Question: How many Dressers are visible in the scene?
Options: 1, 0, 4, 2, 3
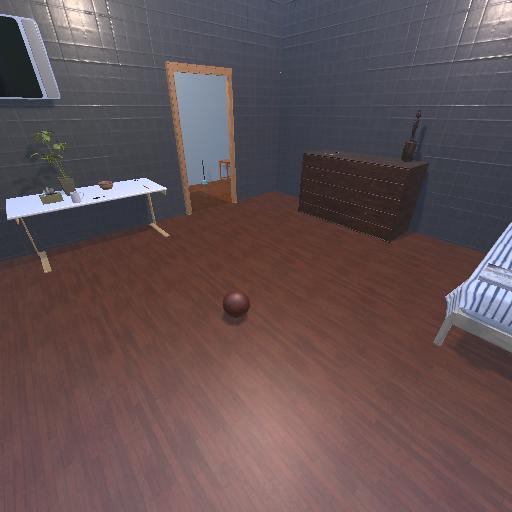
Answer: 1